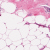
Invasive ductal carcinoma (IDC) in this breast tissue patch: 0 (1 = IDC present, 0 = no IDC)